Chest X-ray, PA view. Patient: 51 years old, sex M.
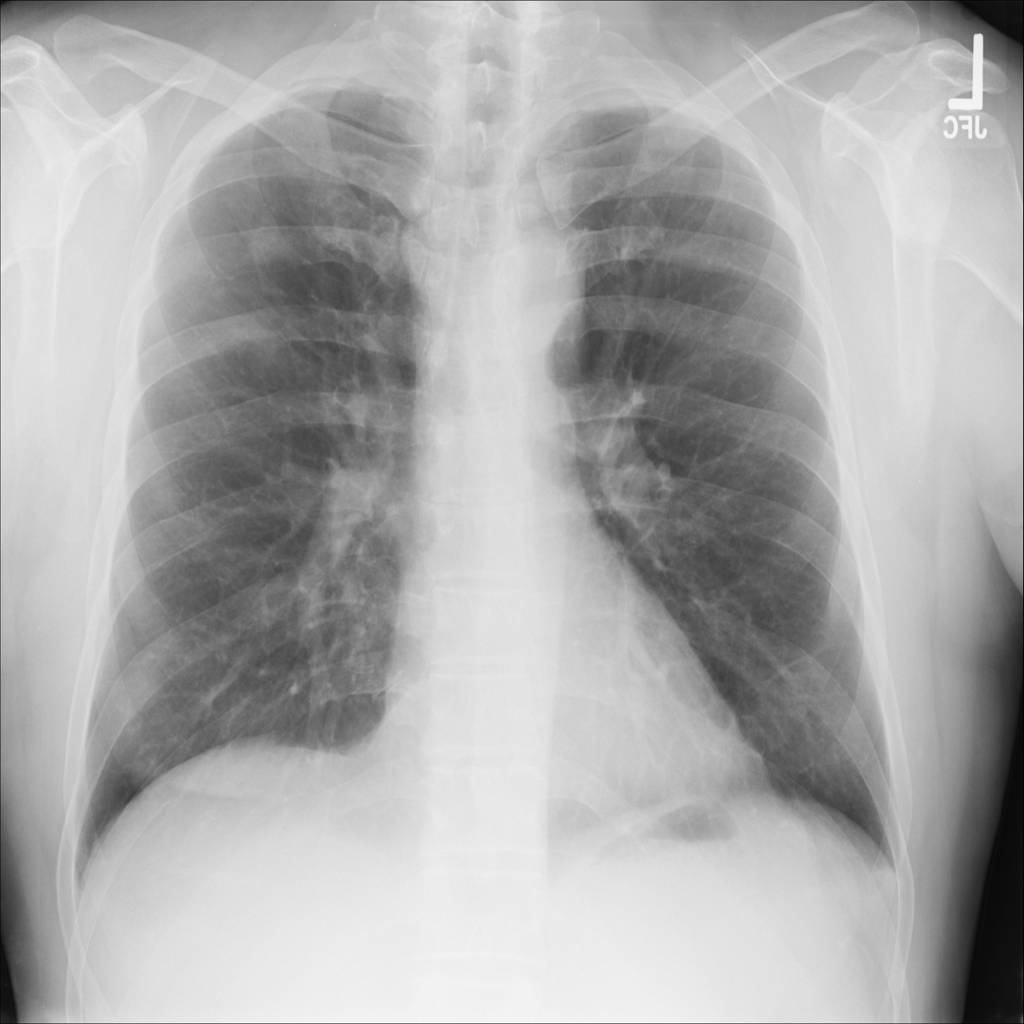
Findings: No Finding